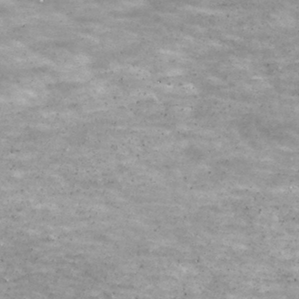
Label: non_frost